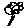
Label: flower